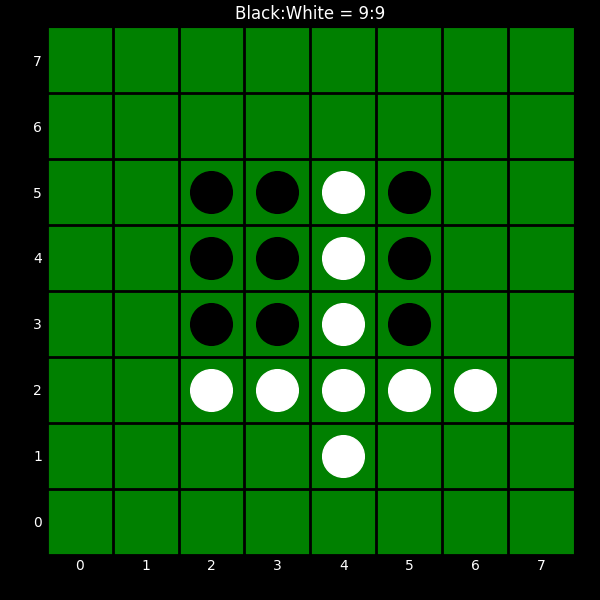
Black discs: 9
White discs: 9